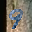
Label: 9